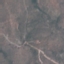
Label: HerbaceousVegetation